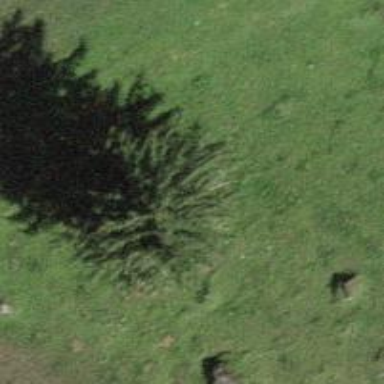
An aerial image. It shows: Evergreen needle-leaved tree.